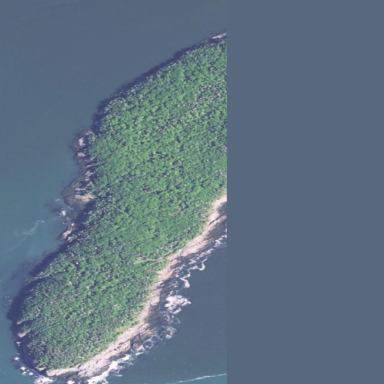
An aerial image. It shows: Island with natural coastline.